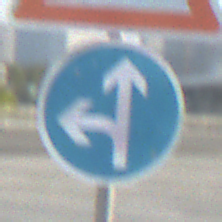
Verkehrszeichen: VorgeschriebeneFahrtrichtungGeradeausOderLinks
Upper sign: Lichtzeichenanlage
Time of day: SunriseSunset
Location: Outdoor (Urban)
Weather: Clear
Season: NotSpecified
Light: Natural